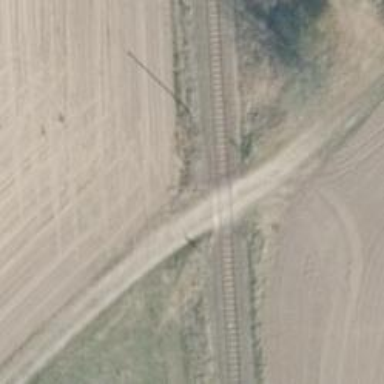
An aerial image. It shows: Railway level crossing.